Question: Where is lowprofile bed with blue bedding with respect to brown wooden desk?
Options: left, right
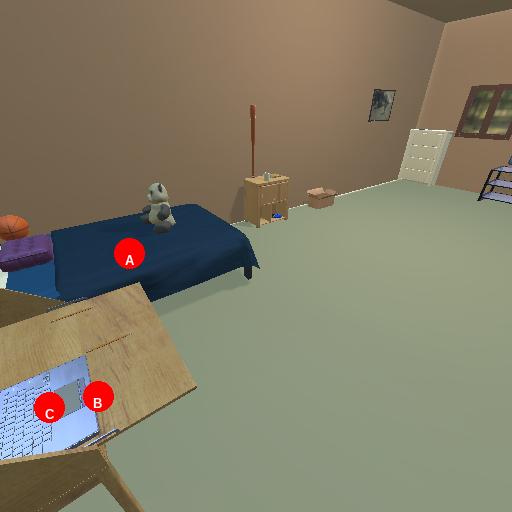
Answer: left